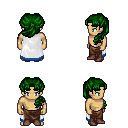
a pixel art fantasy rpg character, male body template, human, tanned skin, white trimmed cape, robe skirt, green princess hairstyle, brown shoes, four views (front, back, left, right), 2x2 character sprite sheet, small pixel art, hard edges, no anti-aliasing